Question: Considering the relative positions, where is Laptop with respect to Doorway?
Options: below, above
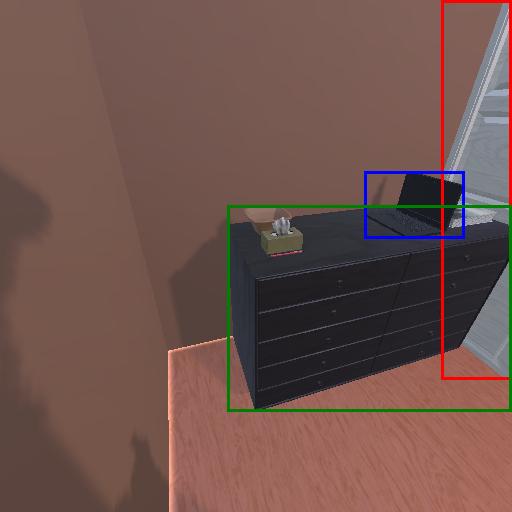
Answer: below